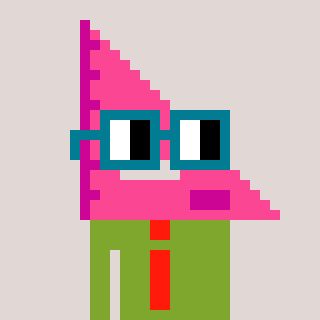
a pixel art character with square dark green glasses, a squadron ruler-shaped head and a slimegreen-colored body on a warm background